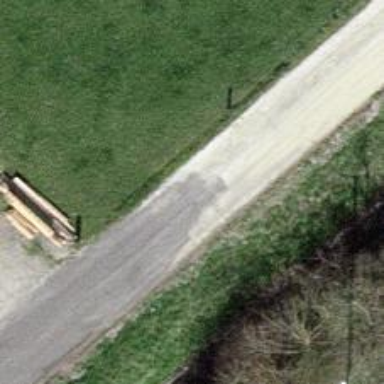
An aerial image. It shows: Unpaved track with grade 1 surface.